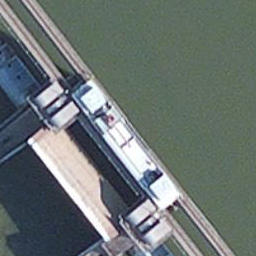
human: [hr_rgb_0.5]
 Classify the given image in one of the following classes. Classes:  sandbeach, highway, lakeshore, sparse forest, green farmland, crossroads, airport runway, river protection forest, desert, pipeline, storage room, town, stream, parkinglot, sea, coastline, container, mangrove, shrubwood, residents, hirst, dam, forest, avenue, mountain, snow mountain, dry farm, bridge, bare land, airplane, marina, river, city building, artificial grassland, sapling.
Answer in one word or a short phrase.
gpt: dam